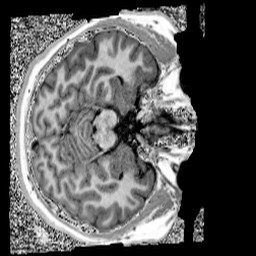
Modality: UNIT1
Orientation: axial
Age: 13
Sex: female
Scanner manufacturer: siemens
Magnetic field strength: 3 T
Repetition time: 4 s
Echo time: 0.00303 s